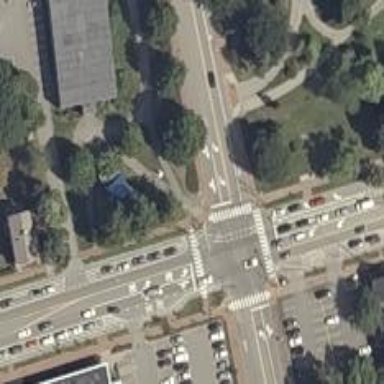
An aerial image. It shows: Zebra crossing on the road.